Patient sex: M
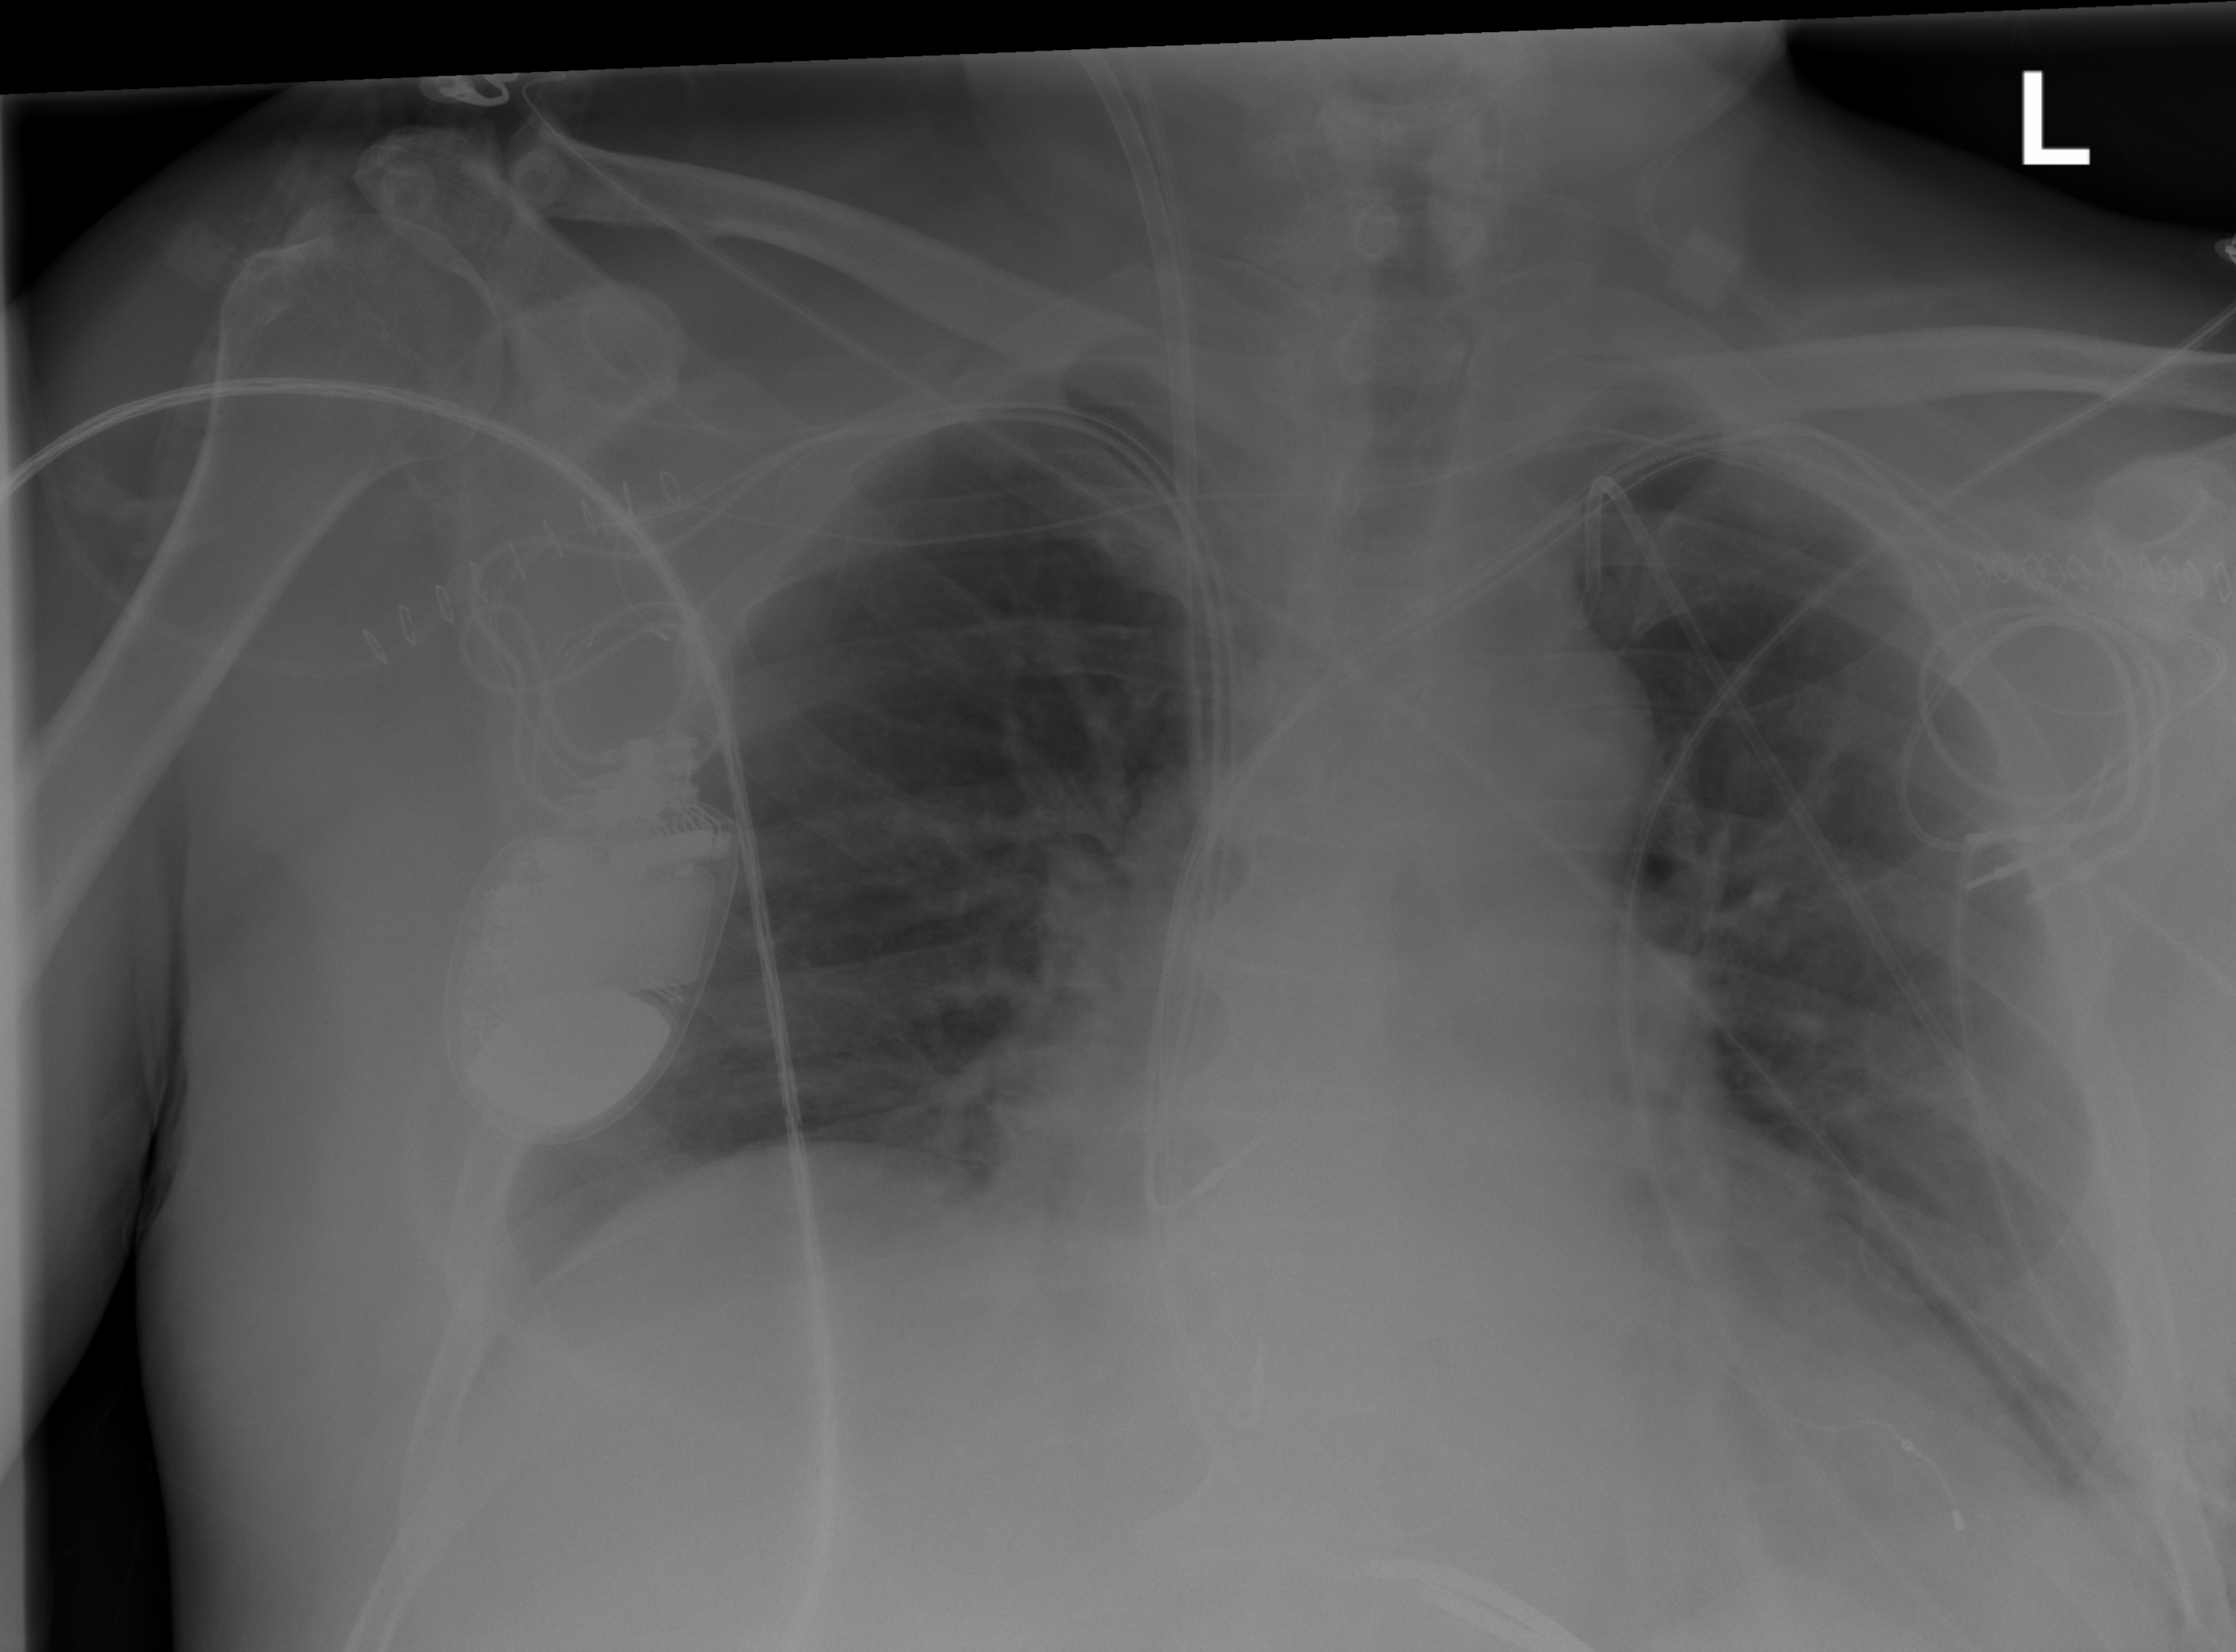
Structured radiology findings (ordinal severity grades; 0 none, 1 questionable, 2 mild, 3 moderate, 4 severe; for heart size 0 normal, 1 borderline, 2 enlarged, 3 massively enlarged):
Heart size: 1
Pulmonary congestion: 2
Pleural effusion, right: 1
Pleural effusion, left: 2
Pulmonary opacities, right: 1
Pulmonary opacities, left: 1
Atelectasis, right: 2
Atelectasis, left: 2